Question: When the Android browser opens a media file it can play, the built-in (stagefright?) media player opens up to stream it. A title for this media is displayed on the player dialog, based on the URL.

The URL in this case was 'http://10.0.37.195/waug_mp3_128k'. The media player simply uses the last part of the path as its title.
I have tried a 'Content-Disposition' header, but it had no effect:
'''
Content-Disposition: inline; filename=Some Better Title
'''
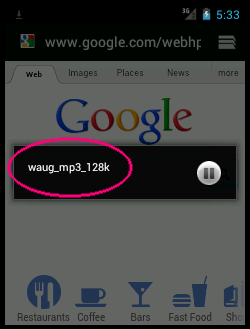
Answer: The short answer is no. I don't think you can change the displayed title to show something else from the server.
I believe that player is the default <URL>.
Here are the relevant code snippets:
'''
@Override
public void onCreate(Bundle icicle) {
super.onCreate(icicle);
// ...
if (scheme.equals(ContentResolver.SCHEME_CONTENT)) {
// ...
} else if (scheme.equals("file")) {
// ...
} else {
// We can't get metadata from the file/stream itself yet, because
// that API is hidden, so instead we display the URI being played
if (mPlayer.isPrepared()) {
setNames();
}
}
}
// ...
public void setNames() {
if (TextUtils.isEmpty(mTextLine1.getText())) {
mTextLine1.setText(mUri.getLastPathSegment());
}
if (TextUtils.isEmpty(mTextLine2.getText())) {
mTextLine2.setVisibility(View.GONE);
} else {
mTextLine2.setVisibility(View.VISIBLE);
}
}
'''